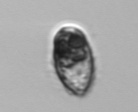
Label: Pleuronema